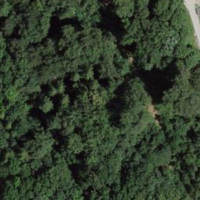
EUNIS habitat code: 53
Species observed at this site:
Stachys sylvatica
Impatiens parviflora